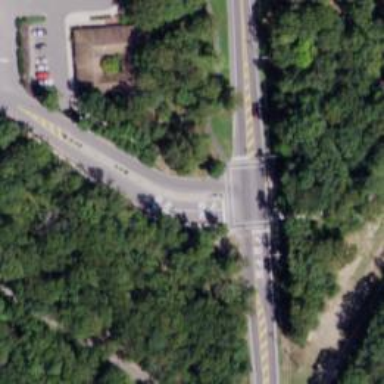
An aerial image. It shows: Crossing on asphalt cycleway.